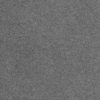
Label: dusty